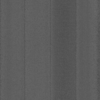
Label: dusty